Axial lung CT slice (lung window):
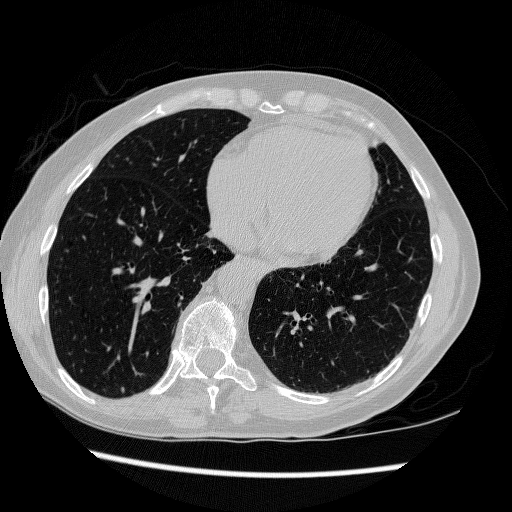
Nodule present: yes
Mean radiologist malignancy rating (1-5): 3